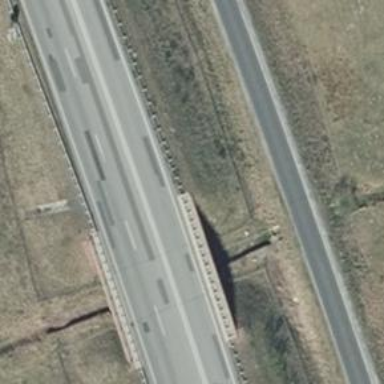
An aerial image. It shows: Man-made bridge.